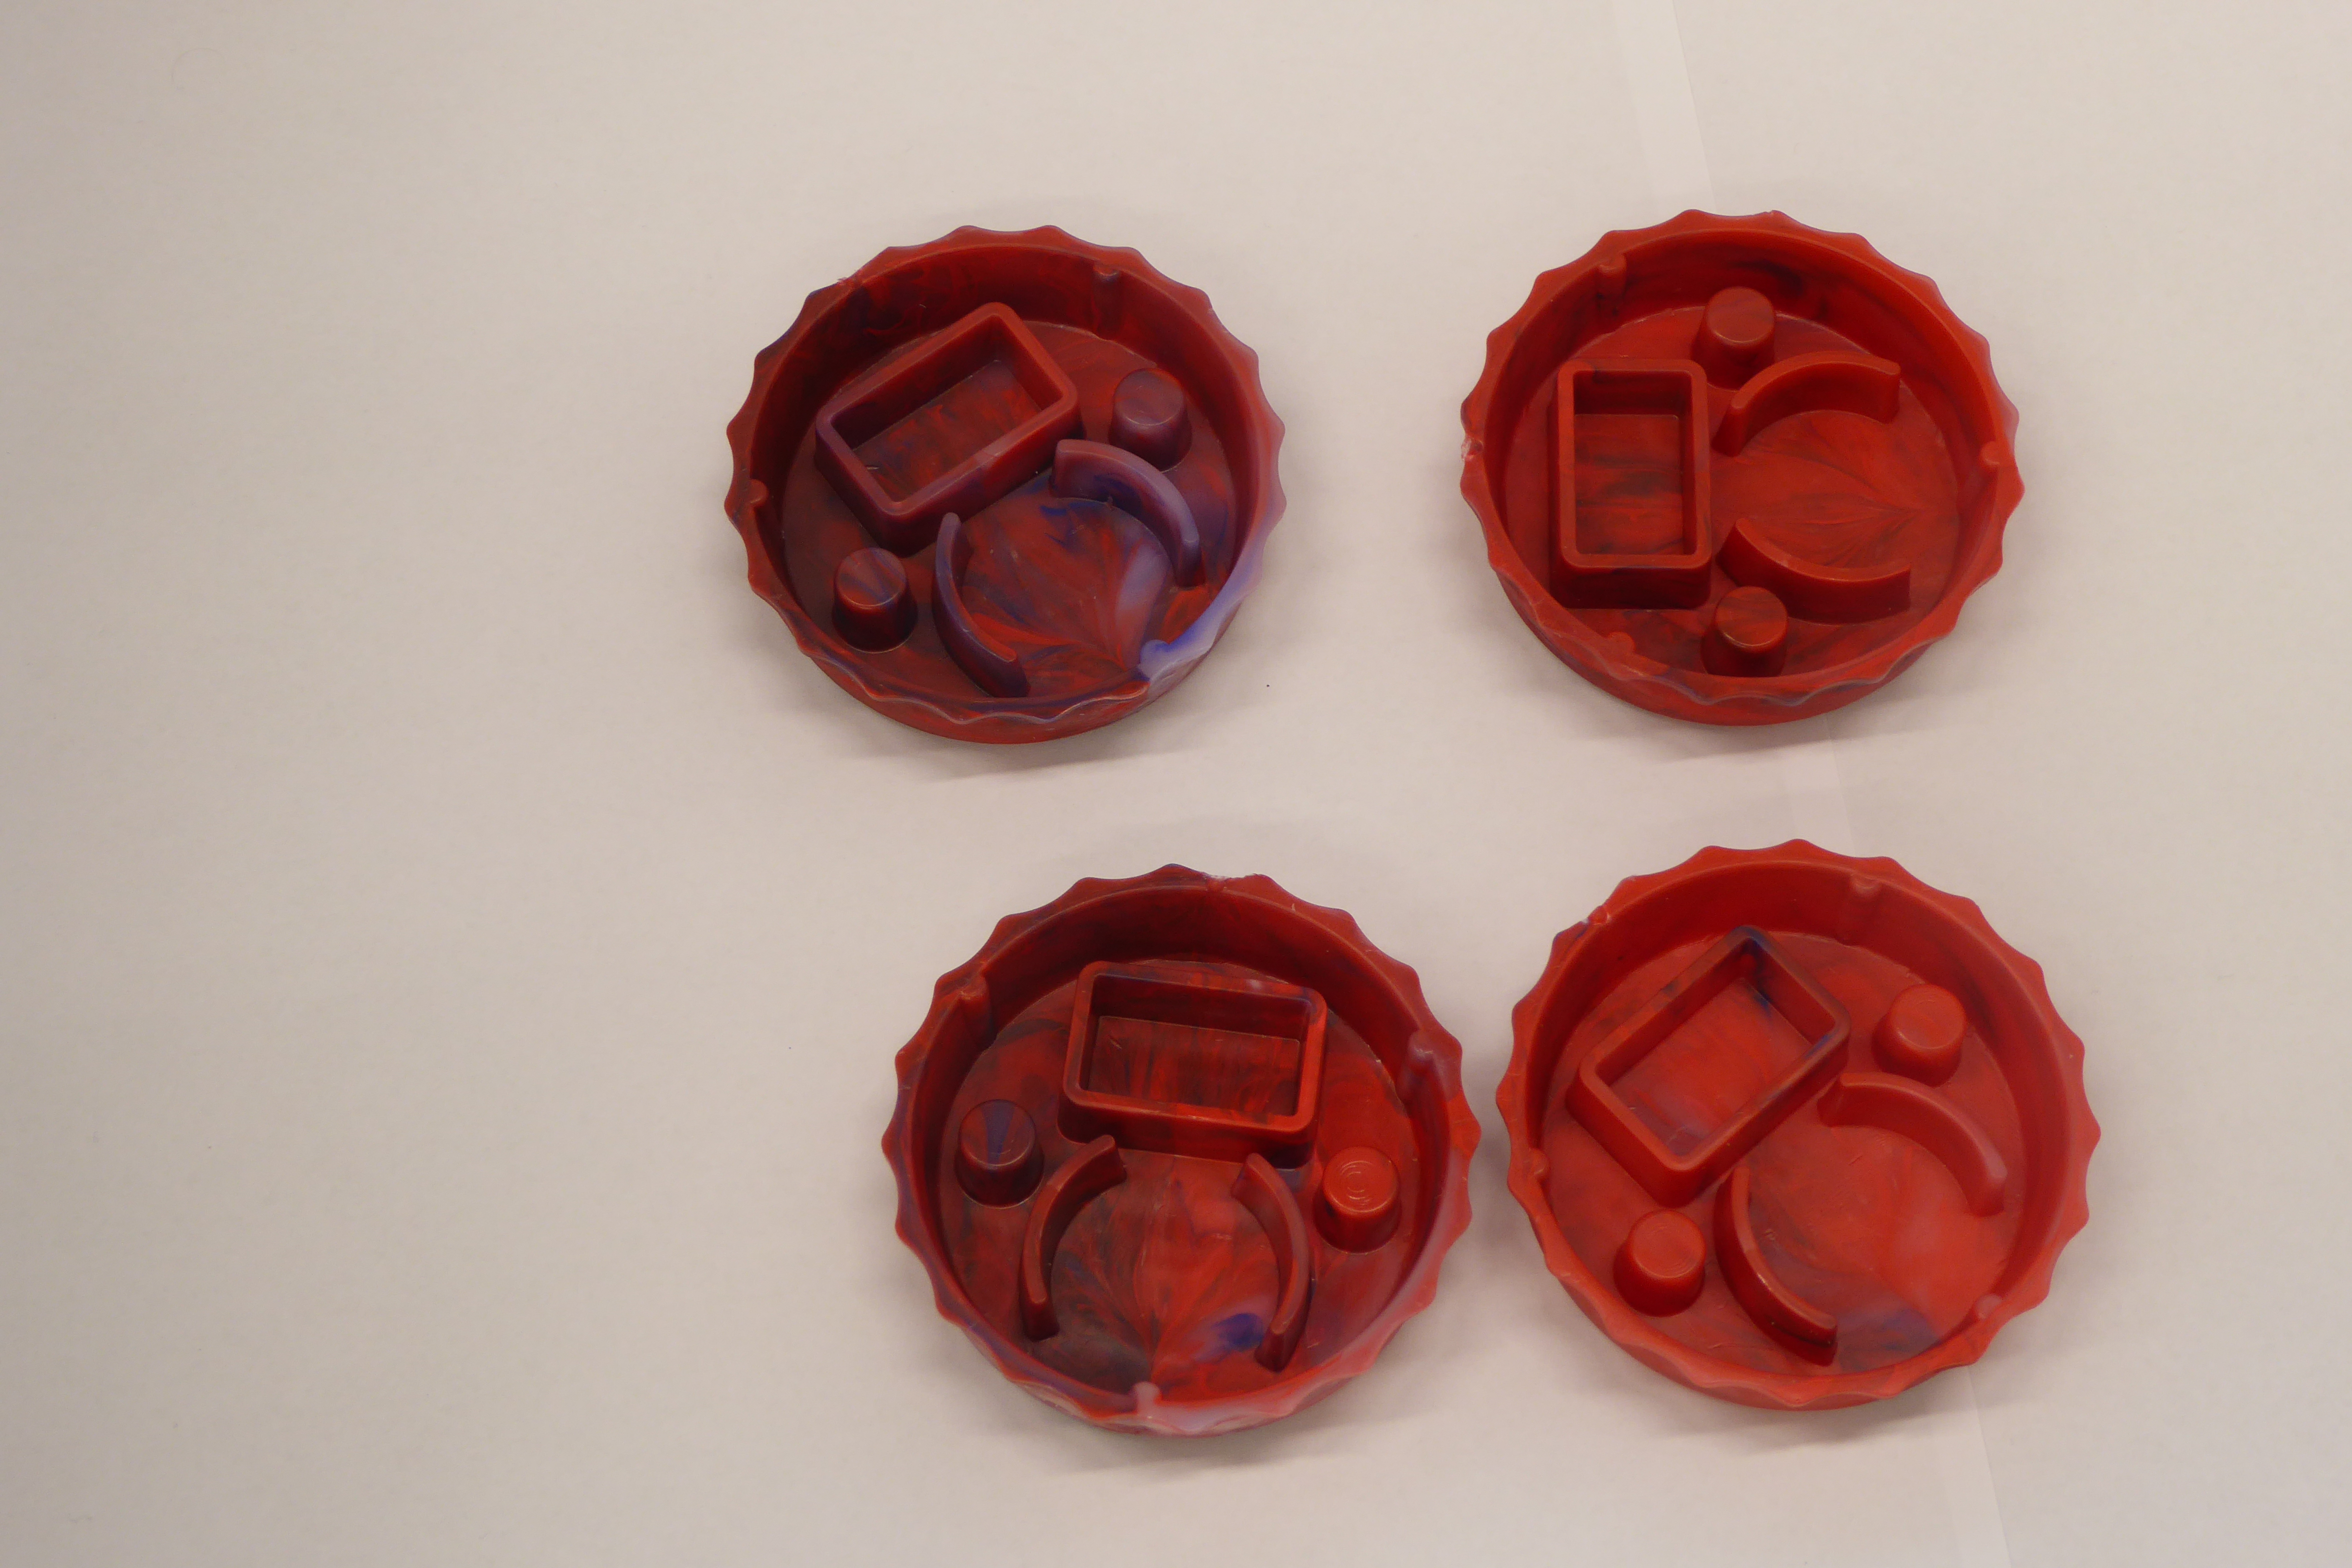
Label: Bottle Opener - Cover